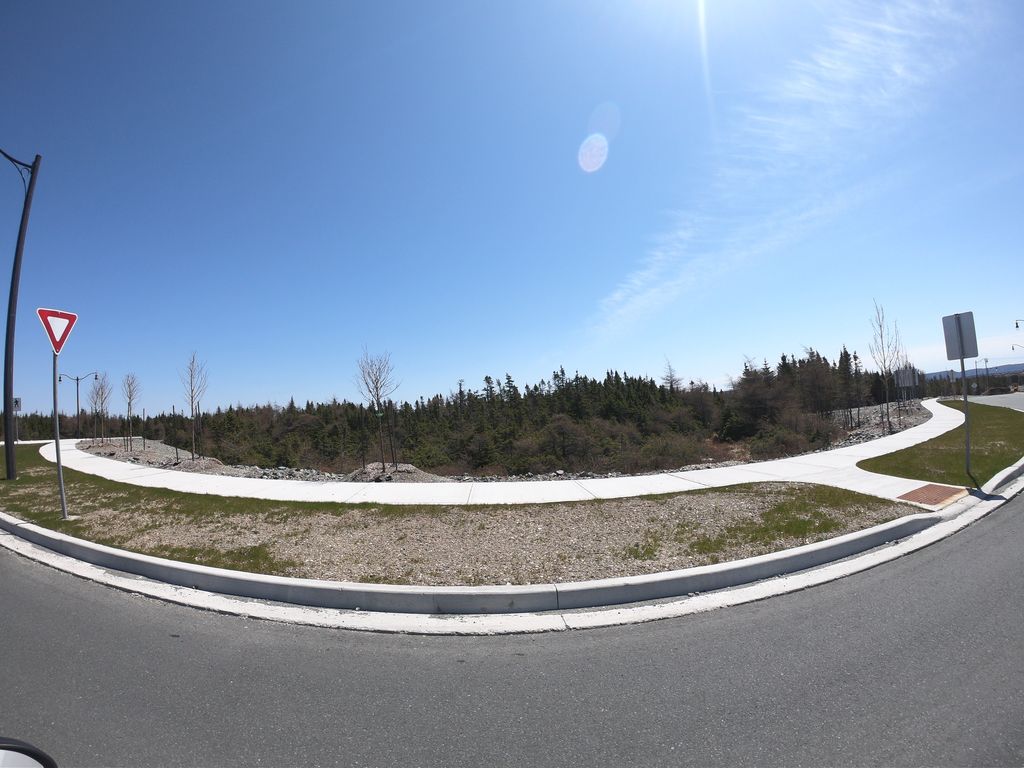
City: st_johns